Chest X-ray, AP view. Patient: 58 years old, sex F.
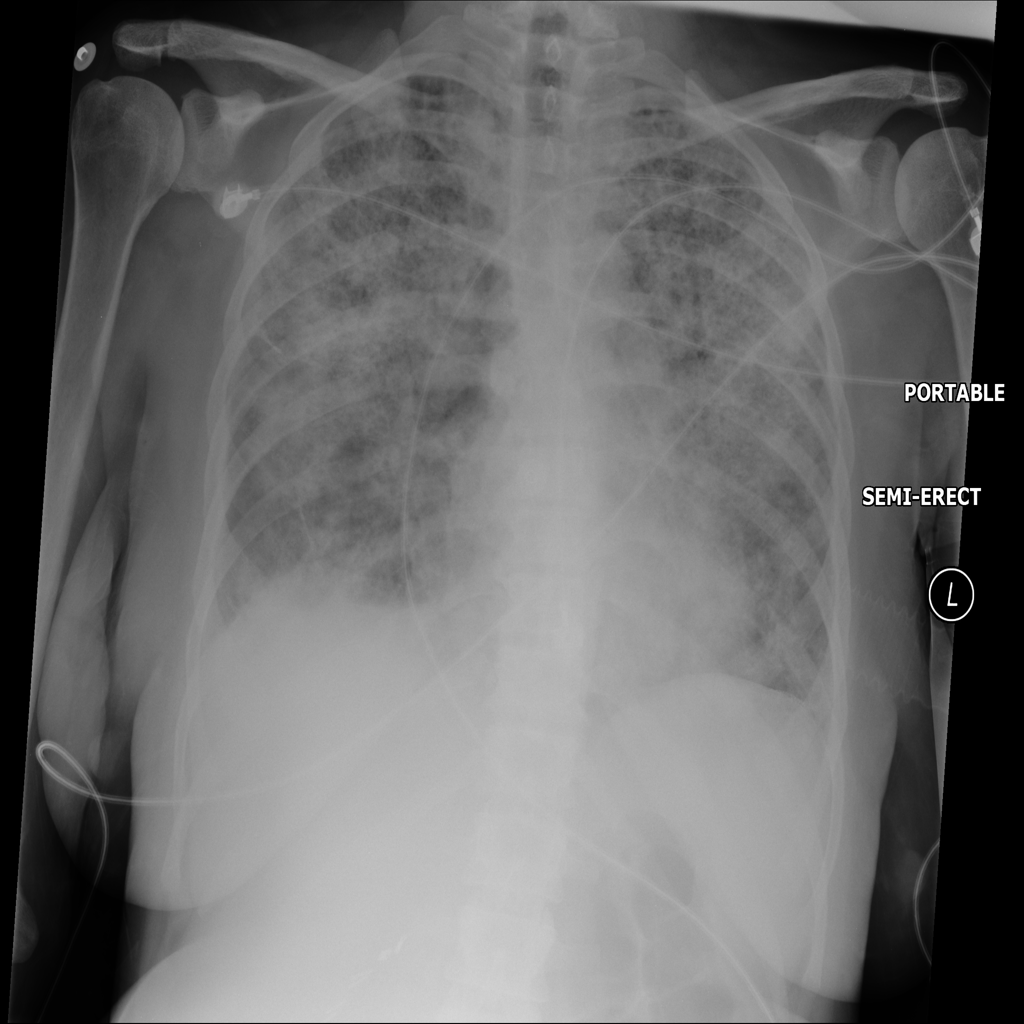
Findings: Edema